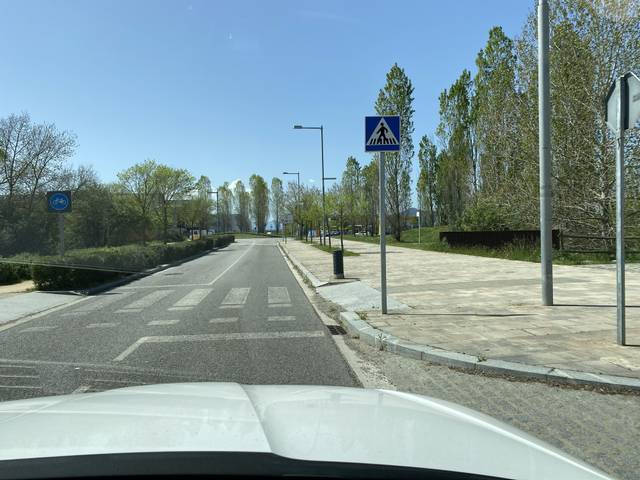
Region: Spain
Coordinates: 41.99, 2.797